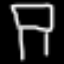
Label: chair